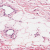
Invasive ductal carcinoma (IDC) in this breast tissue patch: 0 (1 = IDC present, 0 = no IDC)